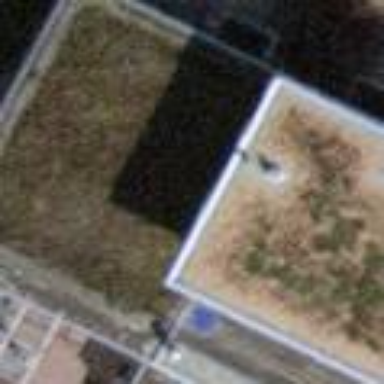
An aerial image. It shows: Terrace building.